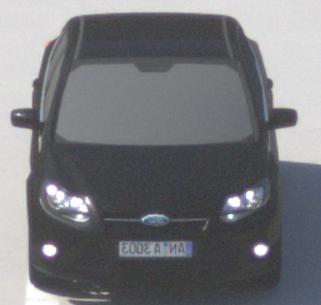
Make: Ford
Model: Focus 1.6 Ti-VCT
Detailed model: Focus (III)
Model produced from: 2011/09
Model produced until: 2014/09
Doors: 5
Color: black
Road condition: dry road
Daytime: morning or afternoon
Contrast: high contrast